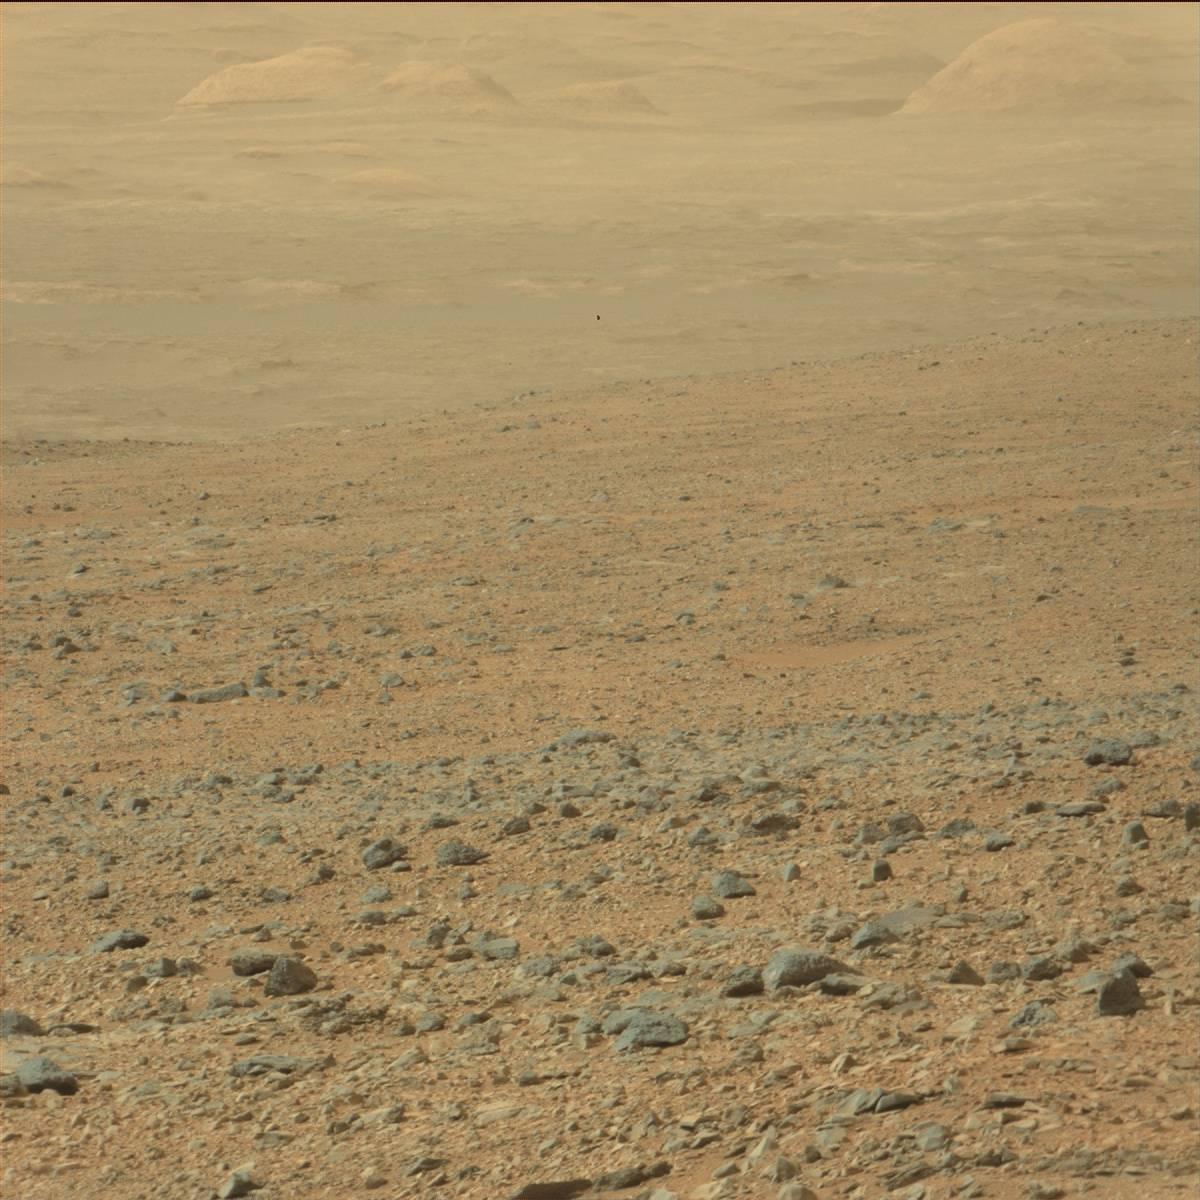
Terrain classes present: Bedrock, Ridge, Sand / Soil